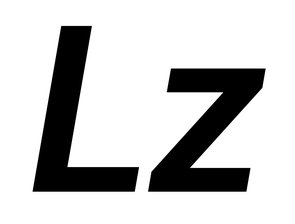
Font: Roboto-Italic_SemiBold_Italic